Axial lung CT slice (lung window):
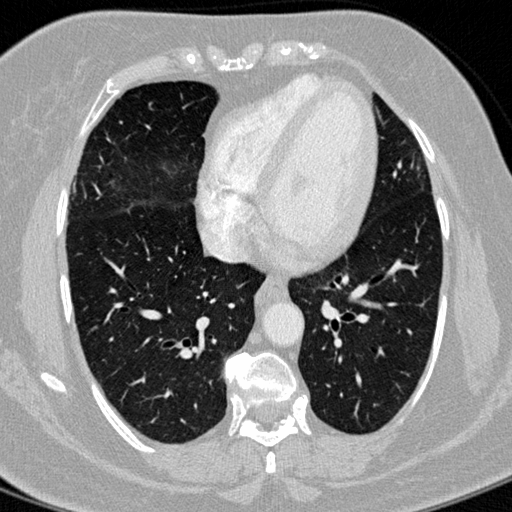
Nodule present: no